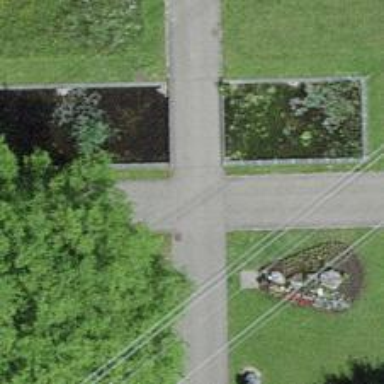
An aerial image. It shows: Footway.